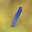
Label: 1